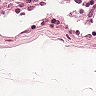
Metastatic tissue present: no